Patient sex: F
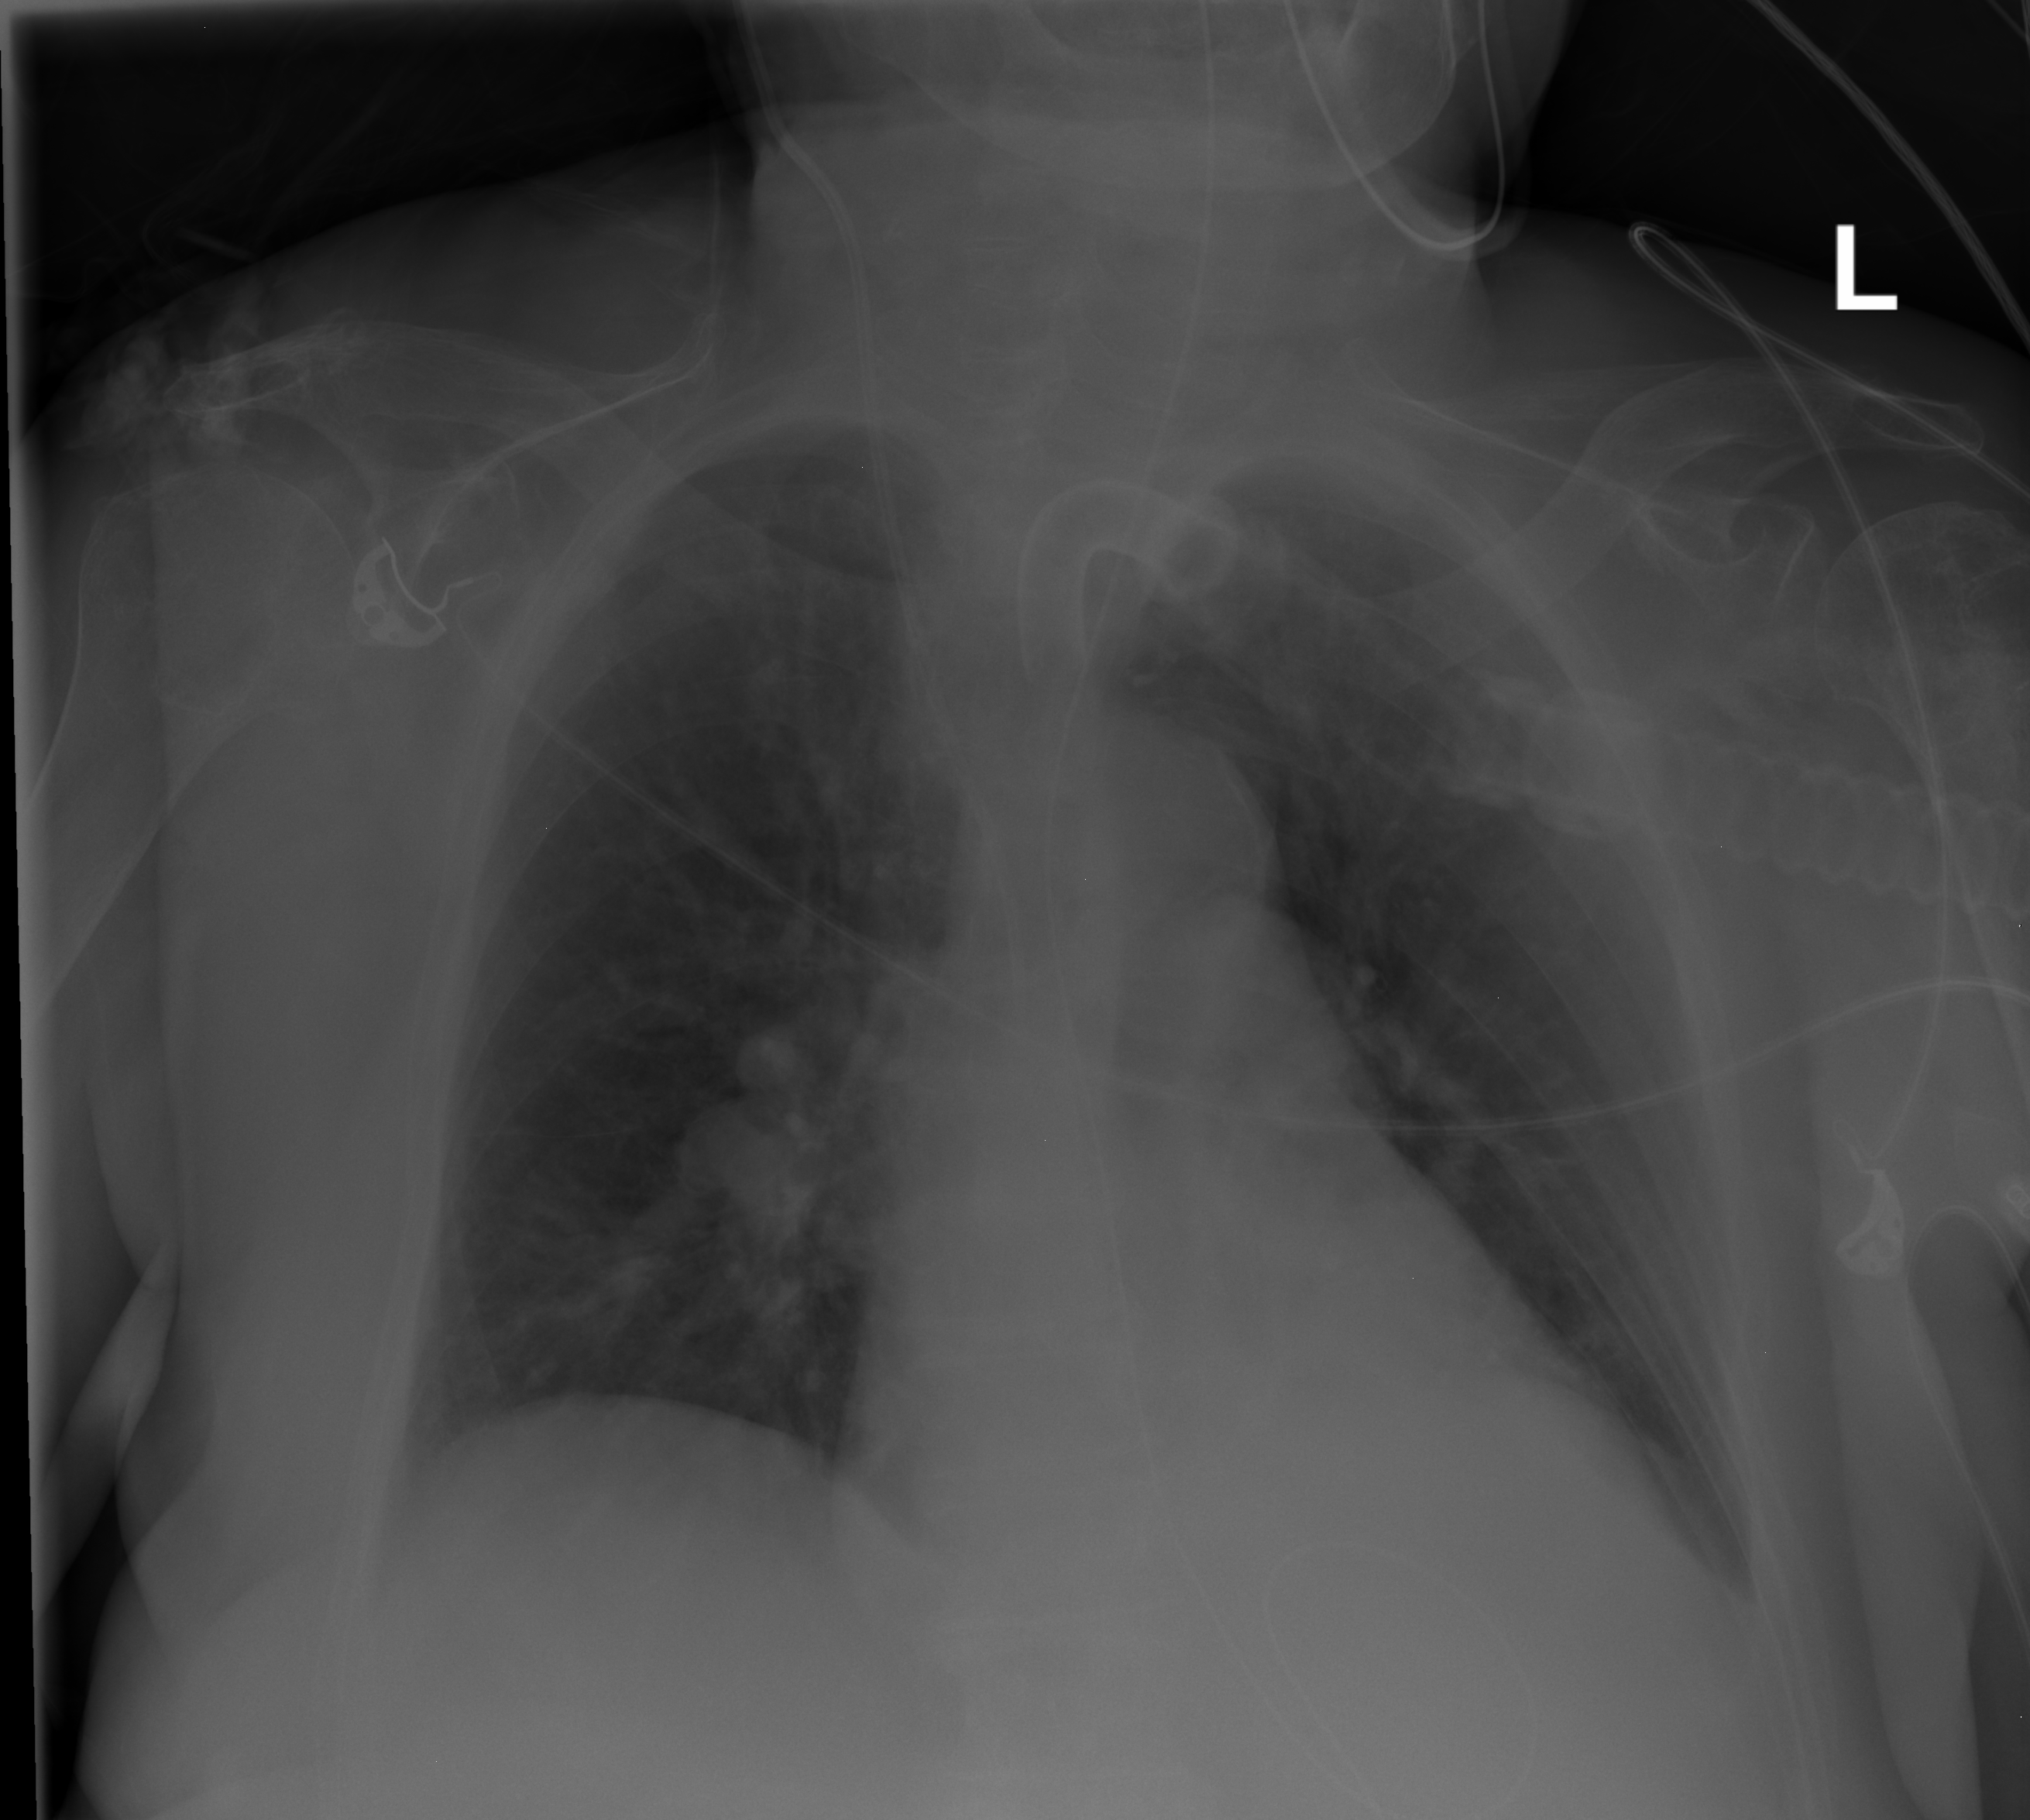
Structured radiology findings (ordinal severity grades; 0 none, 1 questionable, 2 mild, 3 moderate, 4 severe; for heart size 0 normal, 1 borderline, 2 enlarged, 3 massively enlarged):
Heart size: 1
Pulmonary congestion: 2
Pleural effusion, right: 0
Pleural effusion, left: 0
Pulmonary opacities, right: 0
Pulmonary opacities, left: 0
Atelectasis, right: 2
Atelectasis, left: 2